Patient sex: F
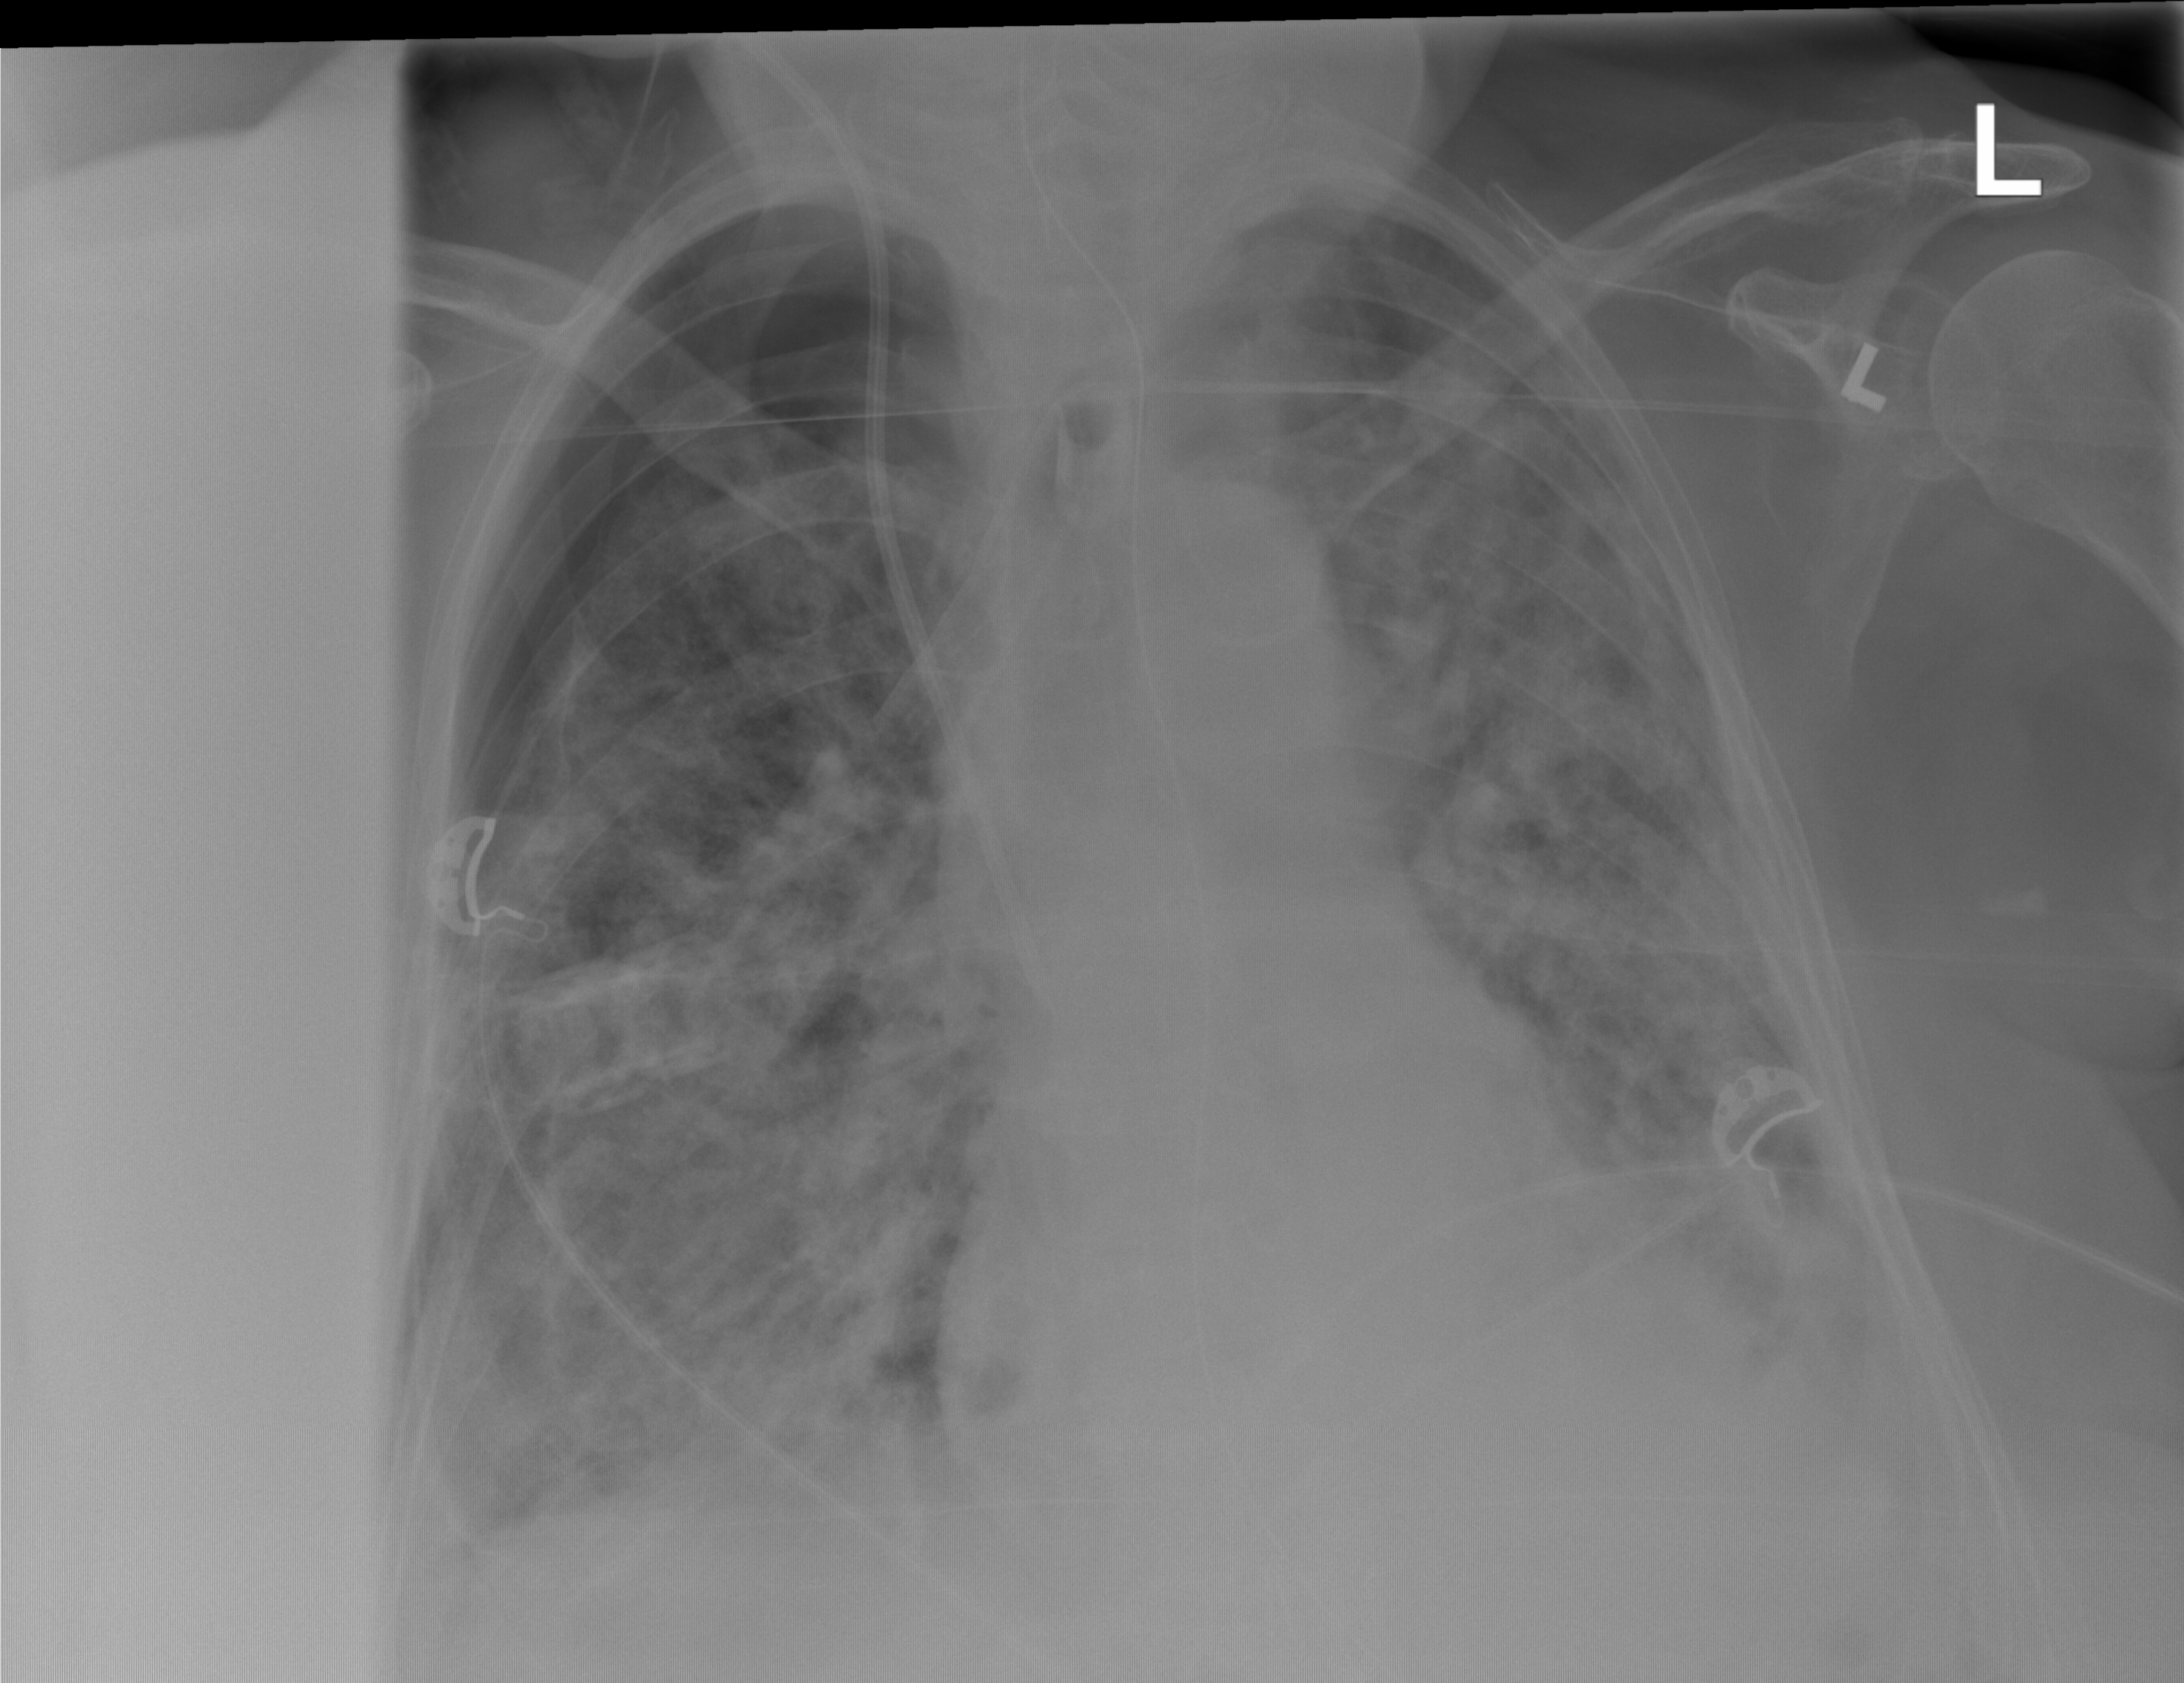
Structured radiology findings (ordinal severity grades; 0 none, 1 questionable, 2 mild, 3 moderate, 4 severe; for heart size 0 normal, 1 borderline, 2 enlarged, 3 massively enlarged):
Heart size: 0
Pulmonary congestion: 2
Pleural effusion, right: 3
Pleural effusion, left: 2
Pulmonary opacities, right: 3
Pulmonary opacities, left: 3
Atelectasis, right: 3
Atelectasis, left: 3